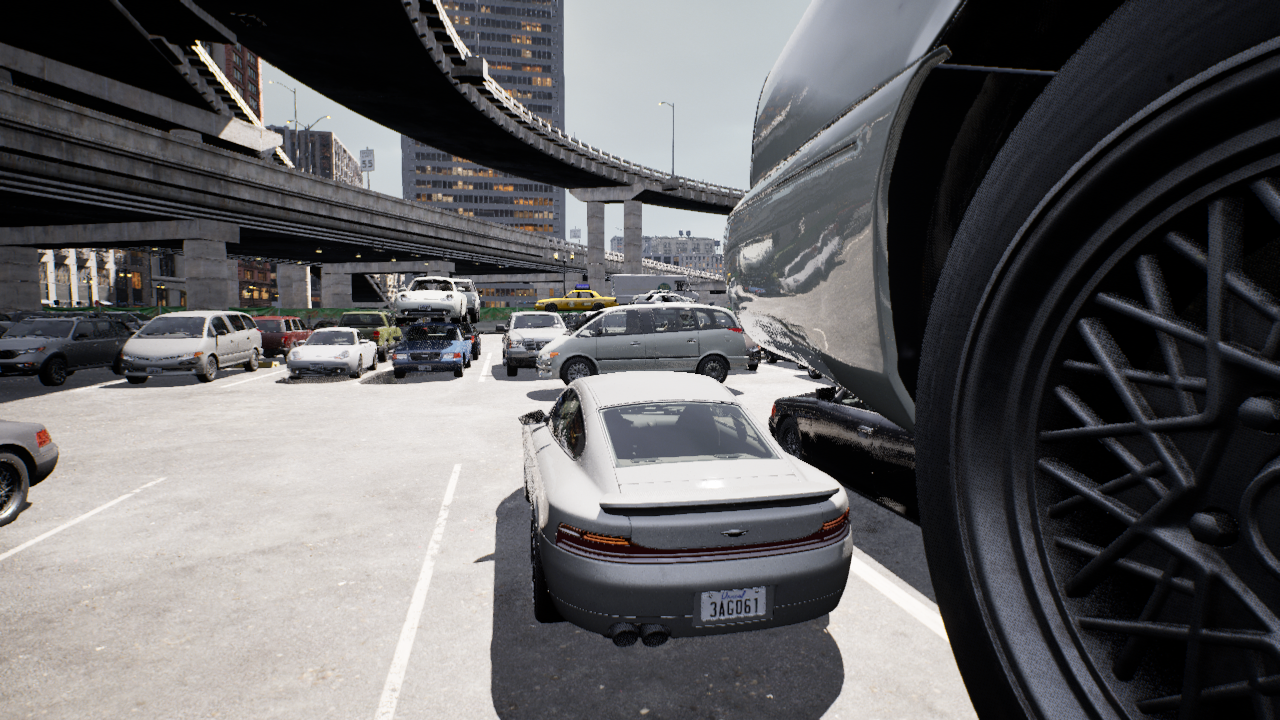
Venue: arterial
Lighting: clear day
Vehicle rig: minivan